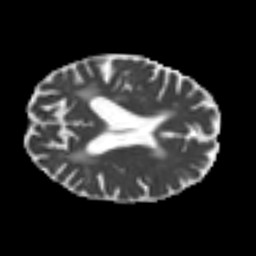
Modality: MD
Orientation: axial
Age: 61
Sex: female
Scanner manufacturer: siemens
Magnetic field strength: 3 T
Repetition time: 4.987 s
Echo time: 0.0792 s